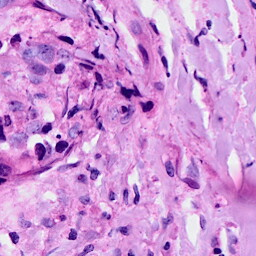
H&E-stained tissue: Breast